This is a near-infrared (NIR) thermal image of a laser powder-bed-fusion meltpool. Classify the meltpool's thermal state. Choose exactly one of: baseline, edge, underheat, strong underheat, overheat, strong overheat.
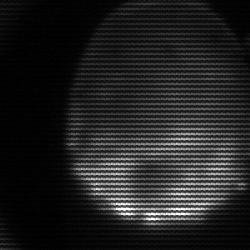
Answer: edge